Question: I need to add two labels overlapping 2 QPushButton. If the user clicks on the right side of labels, they click the right button, if they click on the left side of labels, they click the left.
I hope to have something like this:

The goal is to save space for data to be displayed.
To do that I created a class which inherit from QWidget with a HBoxlayout and 2 buttons.
'''
class DoublePushButton(QWidget):
clicked = Signal(int)
def __init__(self, **kargs) -> None:
super().__init__(**kargs)
self.data_to_display = 0
self.right_button = QPushButton()
self.right_button.pressed.connect(self.rightF)
self.left_button = QPushButton()
self.left_button.pressed.connect(self.leftF)
self.button_layout = QHBoxLayout()
self.button_layout.setContentsMargins(0,0,0,0)
self.button_layout.setSpacing(0)
buttons = [self.left_button,self.right_button]
for i in buttons:
self.setButtonParam(i)
self.button_layout.addWidget(i)
self.setLayout(self.button_layout)
def setButtonParam(self, button):
button.setFlat(True)
button.setMinimumSize(30,120)
button.setSizePolicy(QSizePolicy.Minimum, QSizePolicy.Minimum)
def rightF(self):
self.clicked.emit(1)
def leftF(self):
self.clicked.emit(-1)
'''
Then I create 2 labels in VBoxLaout:
'''
class TitleData(QWidget):
def __init__(self,title="Title", data="Data", **kwargs):
super().__init__(**kwargs)
self.title = title
self.data = data
self.title_label = QLabel(self.title)
self.data_label = QLabel(self.data)
self.title_label.setAttribute(Qt.WA_NoSystemBackground)
self.title_label.setAttribute(Qt.WA_TransparentForMouseEvents)
self.data_label.setAttribute(Qt.WA_NoSystemBackground)
self.data_label.setAttribute(Qt.WA_TransparentForMouseEvents)
self.l = QVBoxLayout(self.parent())
self.l.addWidget(self.title_label)
self.l.addWidget(self.data_label)
self.setLayout(self.l)
'''
When I try to put title_data overlapping DoublePushButton like this:
'''
class DataDisplay(QWidget):
def __init__(self, **kwargs):
super().__init__(**kwargs)
self.sub_widget = DoublePushButton()
self.sub_widget.clicked.connect(self.update_data_choice)
self.xxx = TitleData(parent=self.sub_widget)
self.l = QVBoxLayout()
self.l.addWidget(self.sub_widget)
self.l.setContentsMargins(0,0,0,0)
self.l.setSpacing(0)
self.setLayout(self.l)
def update_data_choice(self, value):
print(value)
if __name__ == '__main__':
import sys
app = QApplication(sys.argv)
window = QMainWindow()
window.setCentralWidget(DataDisplay())
window.show()
sys.exit(app.exec_())
'''
I get this error:
QLayout: Attempting to add QLayout "" to DoublePushButton "", which already has a layout.
And label remain invisible.
When I attempted to encapsulate DoublePushbutton in a QFrame at the end of the of DoublePushButton class with this code (in replacement of self.setLayout(self.button_layout)):
'''
self.f = QFrame(self.parent())
self.f.setLayout(self.button_layout)
'''
Labels appear, but no buttons...
So, do you know a way to have my TitleData class overlapping DoublePushButton?
Thanks for your time, and sorry for my English.
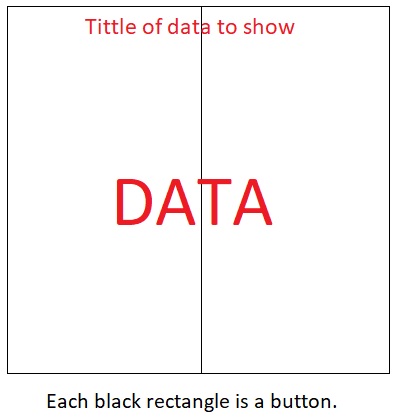
Answer: The main problem is that a widget can only have layout manager, and it's not possible to set another layout if one already exists. It should also be responsibility of a child widget to set the layout on a parent.
Another important aspect is that box layouts do not allow overlapping widgets, so the only solution is to use a grid layout and specify the span depending on how the overlapping widgets should be placed.
Considering the above, there are two possibilities: use the grid layout on the widget containing the buttons and add the labels on top of them, or the other way around. In the following example, I'm doing the latter. Note that in this case the widget with the labels will be the child, but the parent.
'''
class TitleData(QWidget):
def __init__(self,title="Title", data="Data", buttons=None, **kwargs):
super().__init__(**kwargs)
self.title = title
self.data = data
self.title_label = QLabel(self.title)
self.data_label = QLabel(self.data)
for label in self.title_label, self.data_label:
label.setAttribute(Qt.WA_NoSystemBackground)
label.setAttribute(Qt.WA_TransparentForMouseEvents)
label.setAlignment(Qt.AlignHCenter)
self.l = QGridLayout(self)
self.l.addWidget(self.title_label, 0, 0, alignment=Qt.AlignTop)
self.l.addWidget(self.data_label, 1, 0)
self.l.setRowStretch(1, 1)
if buttons:
self.l.addWidget(buttons, 0, 0, 2, 1)
buttons.lower()
class DataDisplay(QWidget):
def __init__(self, **kwargs):
# ...
self.xxx = TitleData(buttons=self.sub_widget)
self.l = QVBoxLayout()
self.l.addWidget(self.xxx)
# ...
'''
Please consider that this approach is not very good from the UX perspective, at least with the current implementation: buttons could keep a focus rectangle even if they're flat, and this could make the label difficult to read (imagine letters that have vertical lines or that could become different letters a vertical line, like "o" becoming a "d" or a "b"). Creating two classes for this is also unnecessary, as you can do the same with a simple class, and you could eventually use stylesheets to improve readability:
'''
class TitleDataButton(QWidget):
clicked = pyqtSignal(int)
def __init__(self, title='Title', data='Data', buttons=True, *args, **kwargs):
super().__init__(*args, **kwargs)
self.title = title
self.data = data
self.title_label = QLabel(self.title)
self.data_label = QLabel(self.data)
for label in self.title_label, self.data_label:
label.setAttribute(Qt.WA_NoSystemBackground)
label.setAttribute(Qt.WA_TransparentForMouseEvents)
label.setAlignment(Qt.AlignHCenter)
layout = QGridLayout(self)
layout.addWidget(self.title_label, 0, 0, 1, 2, alignment=Qt.AlignTop)
layout.addWidget(self.data_label, 1, 0, 1, 2)
layout.setRowStretch(1, 1)
if buttons:
self.right_button = QPushButton()
self.right_button.pressed.connect(self.rightF)
self.left_button = QPushButton()
self.left_button.pressed.connect(self.leftF)
for c, button in enumerate((self.left_button, self.right_button)):
layout.addWidget(button, 0, c, 2, 1)
button.setMinimumSize(30,120)
button.setSizePolicy(QSizePolicy.Minimum, QSizePolicy.Minimum)
button.lower()
button.setFocusPolicy(Qt.NoFocus)
button.setStyleSheet('''
QPushButton {
border: 1px solid transparent;
border-radius: 2px;
}
QPushButton:hover {
border-color: darkGray;
background: lightGray;
}
QPushButton:pressed {
background: darkGray;
}
''')
def rightF(self):
self.clicked.emit(1)
def leftF(self):
self.clicked.emit(-1)
'''